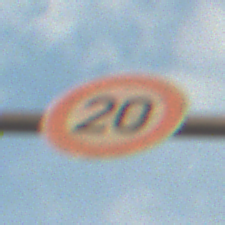
Verkehrszeichen: Geschwindigkeit20
Umgebung: Outdoor, Suburban
Tageszeit: SunriseSunset
Wetter: PartlyCloudy
Licht: Natural
Jahreszeit: NotSpecified
Kontrast: MediumContrast